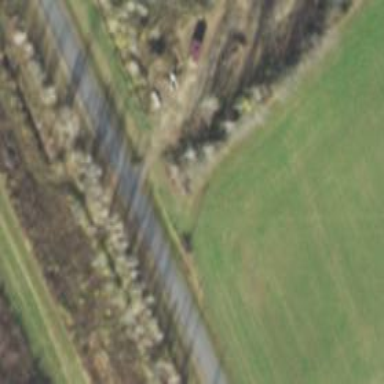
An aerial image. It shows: Unclassified road.